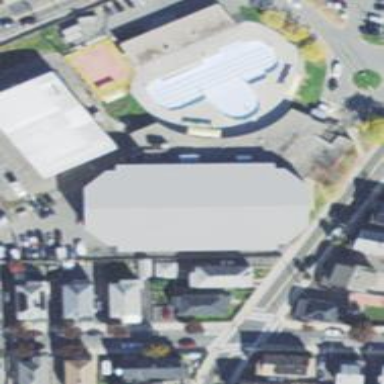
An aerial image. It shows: Building that houses ice rink for leisurely ice hockey and ice skating.